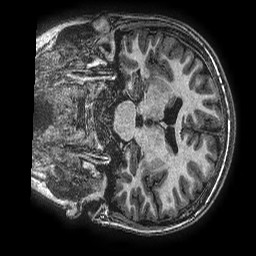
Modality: T1w
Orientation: coronal
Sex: female
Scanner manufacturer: ge
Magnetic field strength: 3 T
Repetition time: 0.00766 s
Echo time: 0.003476 s